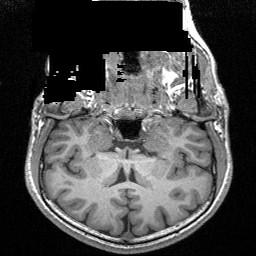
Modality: T1w
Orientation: sagittal